Interaction volume radius: 5 \u00c5
Interaction volume height: 25 \u00c5
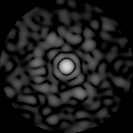
Disorder parameter: 0.8463